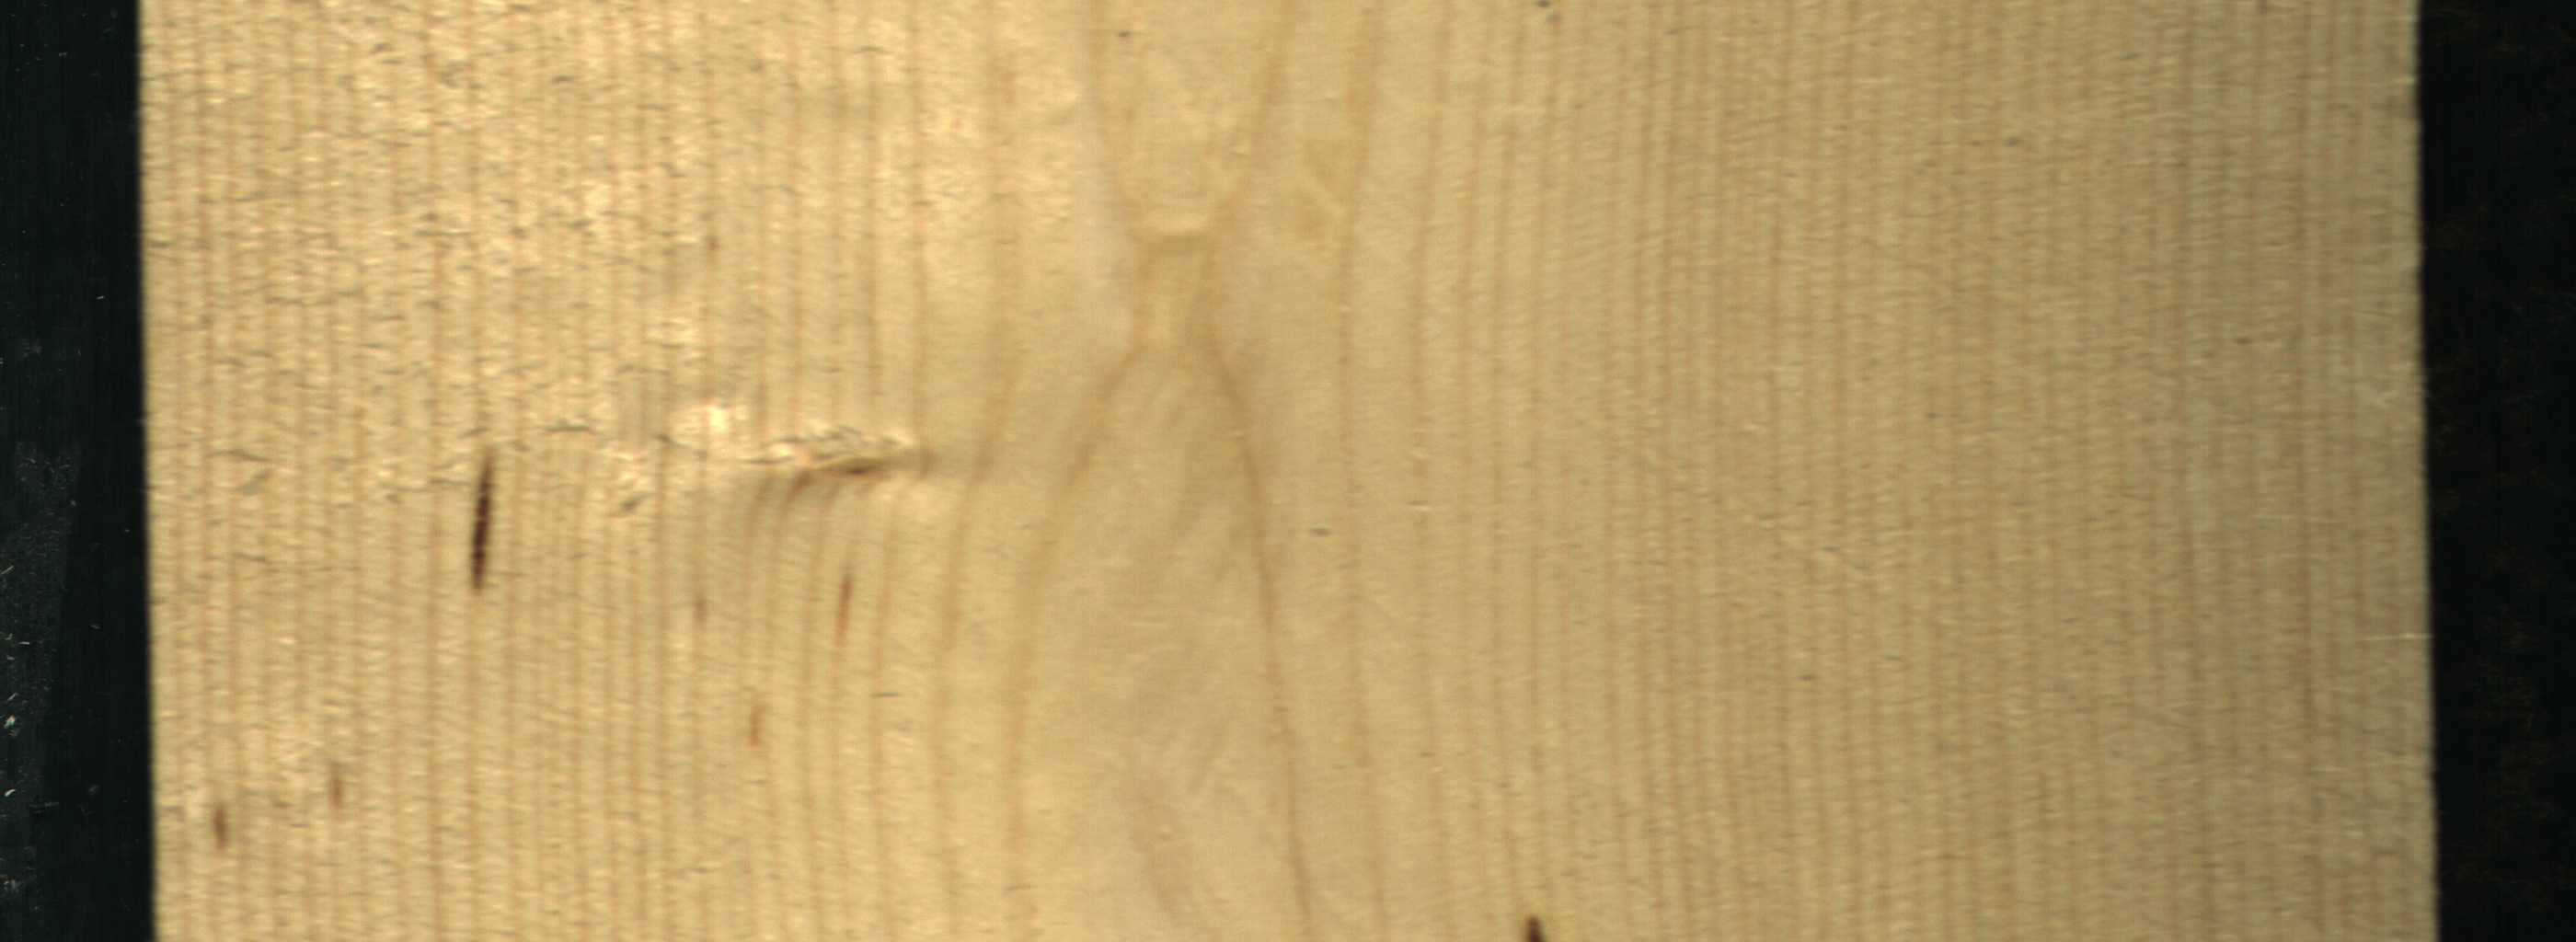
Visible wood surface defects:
resin